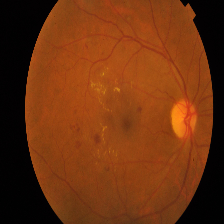
Diabetic retinopathy grade: Proliferative DR